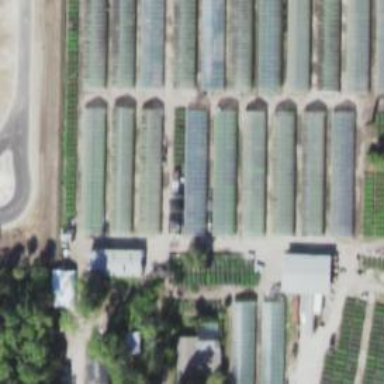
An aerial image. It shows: Area dedicated to greenhouse horticulture.